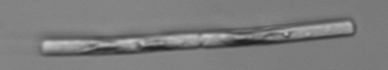
Label: Guinardia_delicatula